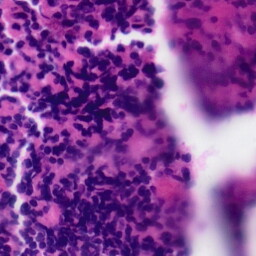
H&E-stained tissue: Tonsil